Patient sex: F
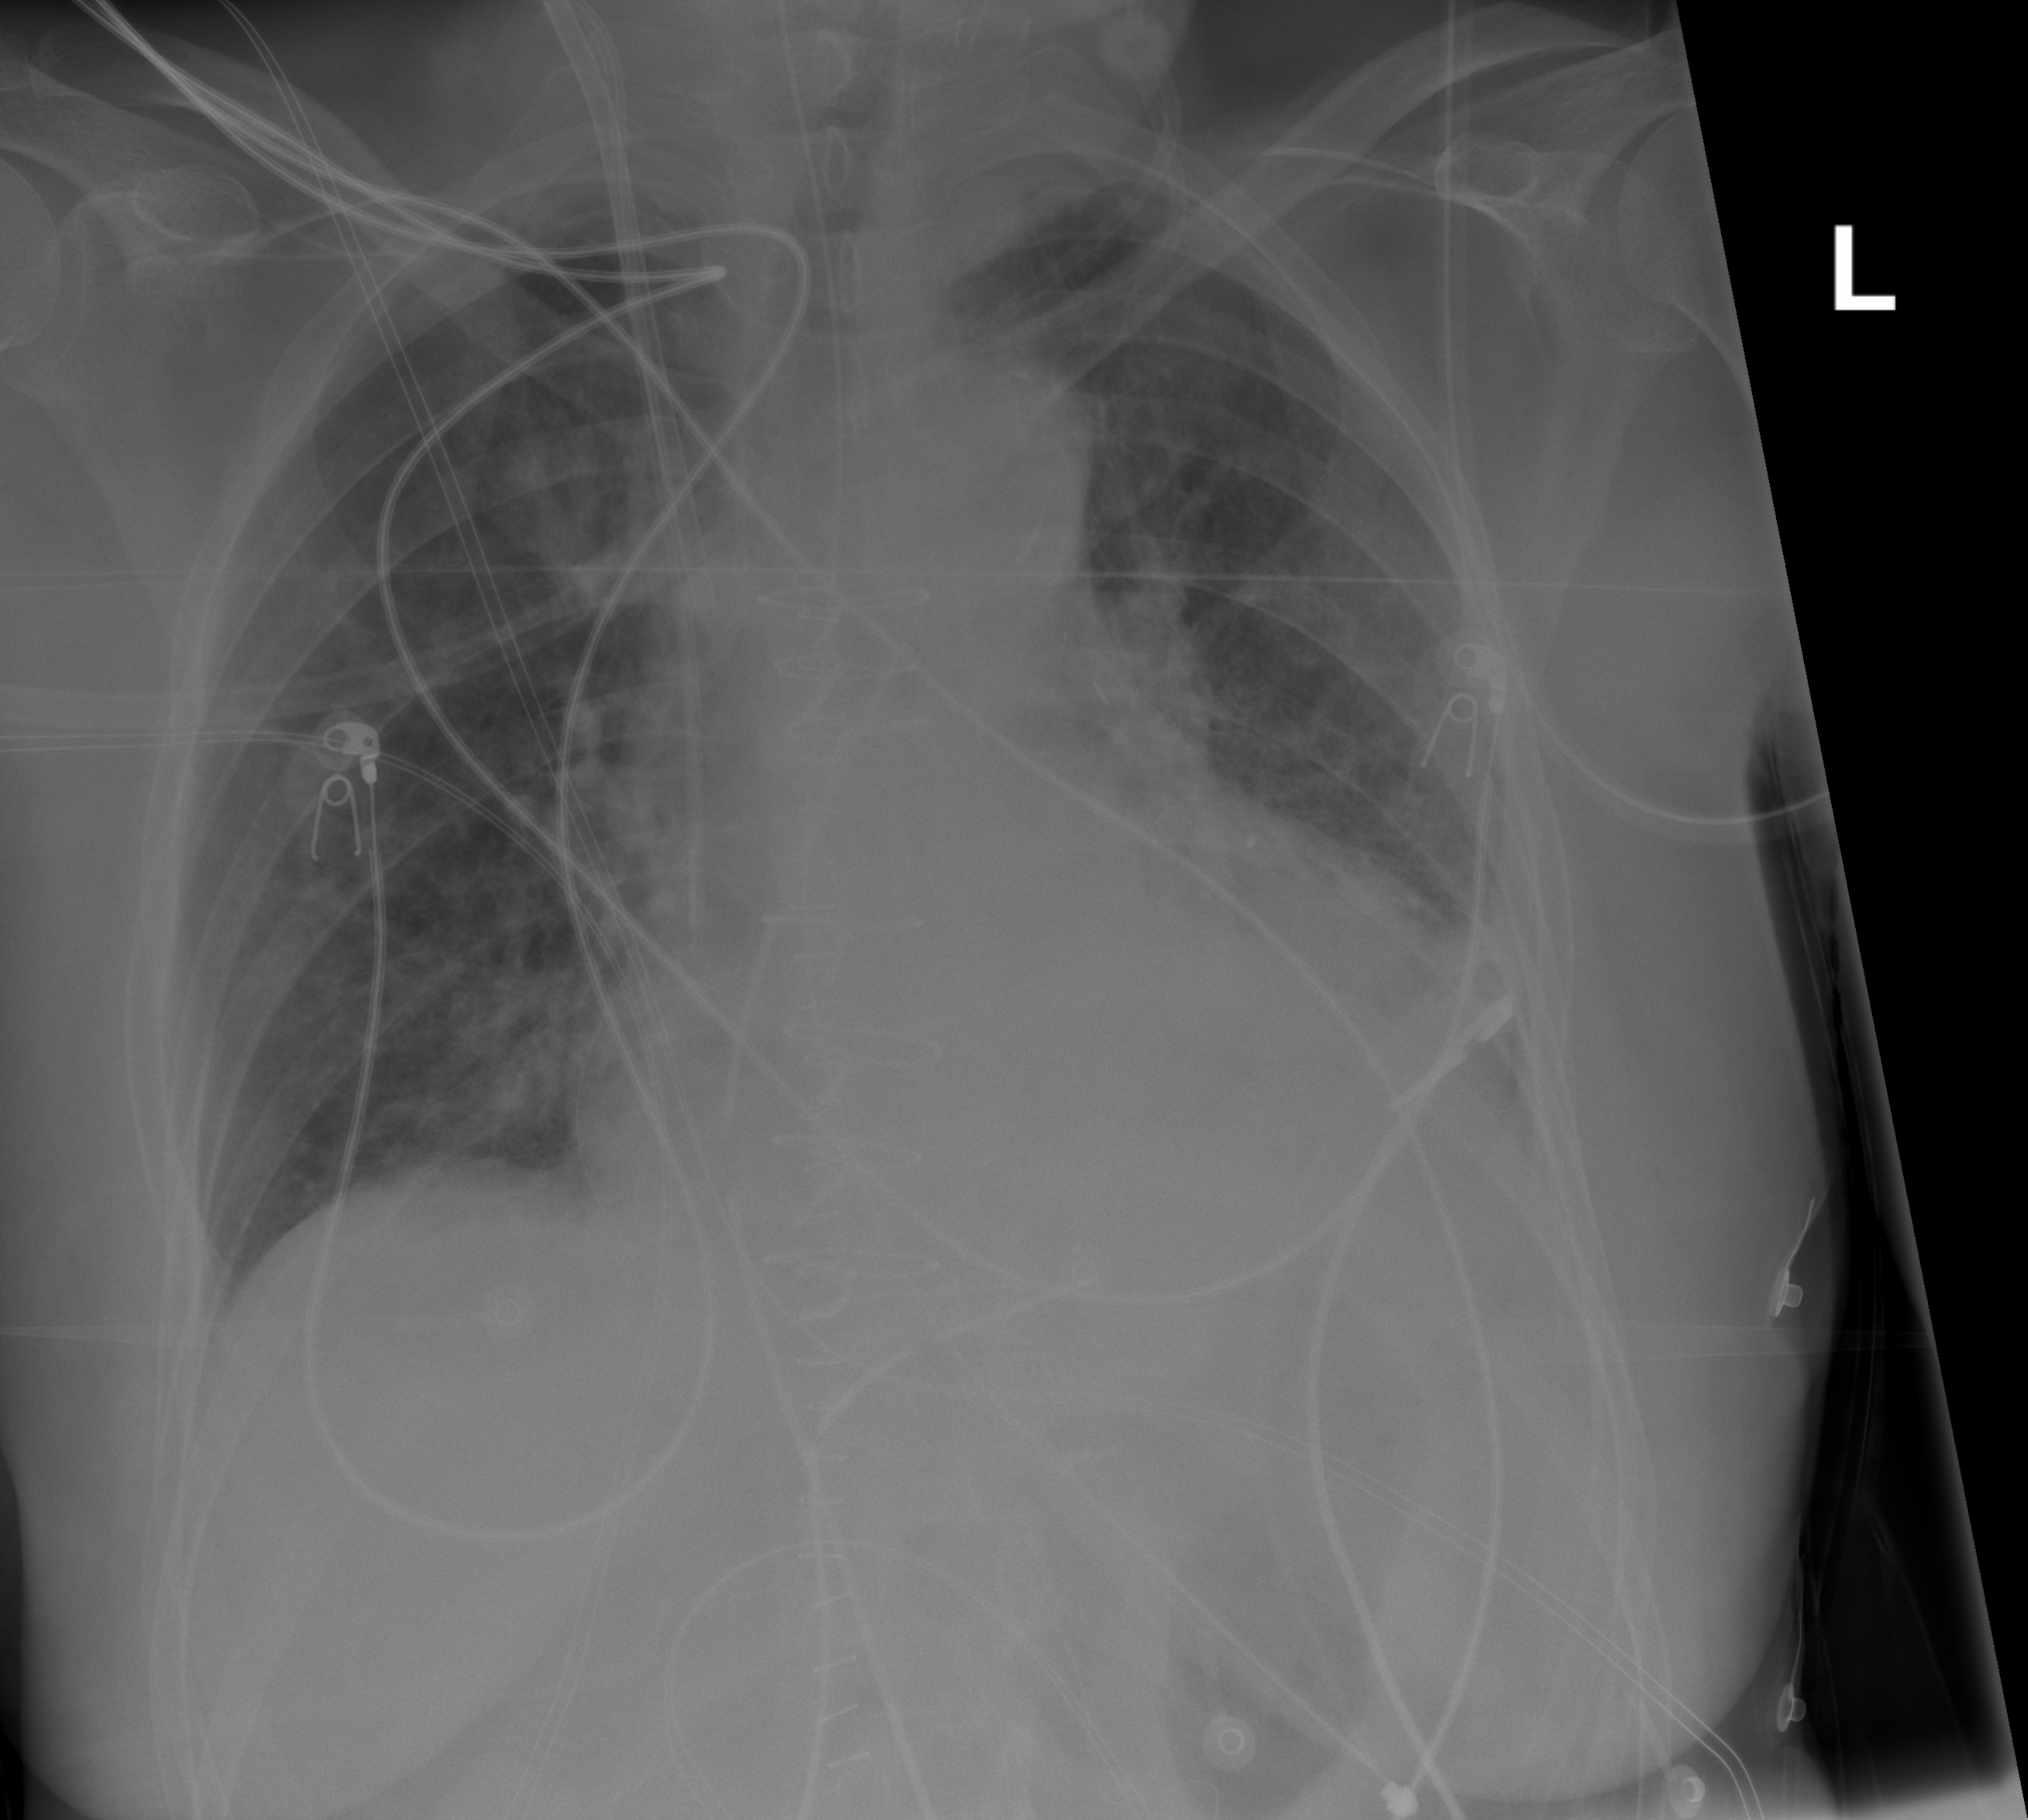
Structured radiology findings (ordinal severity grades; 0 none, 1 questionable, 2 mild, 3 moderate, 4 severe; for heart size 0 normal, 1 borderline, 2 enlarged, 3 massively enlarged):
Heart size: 2
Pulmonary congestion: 0
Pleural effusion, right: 0
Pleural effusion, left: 2
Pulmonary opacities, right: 0
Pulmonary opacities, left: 0
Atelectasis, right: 0
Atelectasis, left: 2